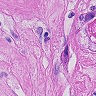
Metastatic tissue present: yes